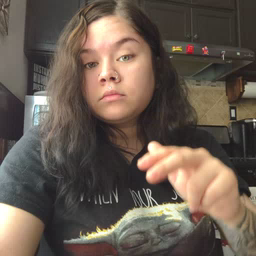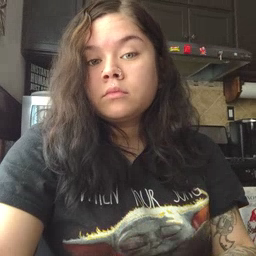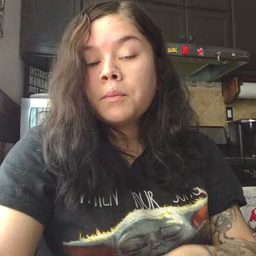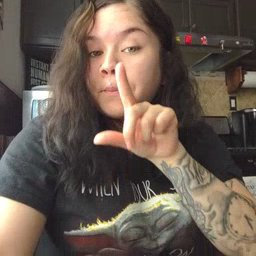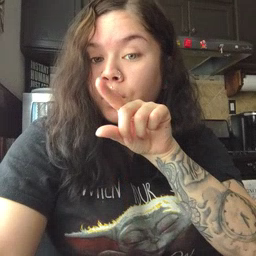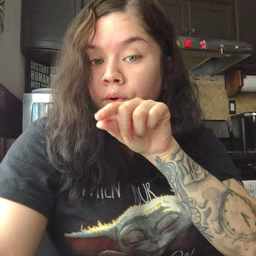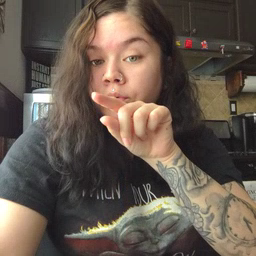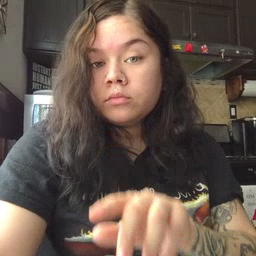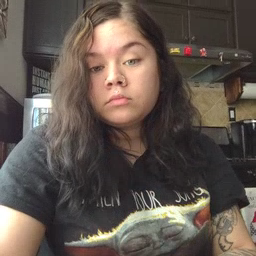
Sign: bird